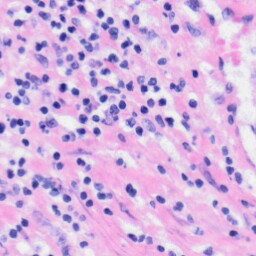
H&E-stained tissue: Liver